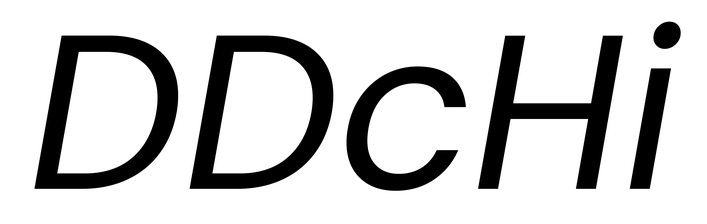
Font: Poppins-Italic